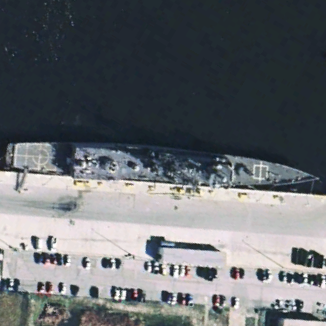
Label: cruiser